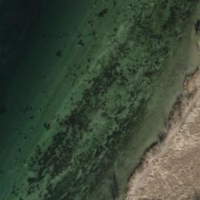
EUNIS habitat code: 15
Species observed at this site:
Iris sibirica